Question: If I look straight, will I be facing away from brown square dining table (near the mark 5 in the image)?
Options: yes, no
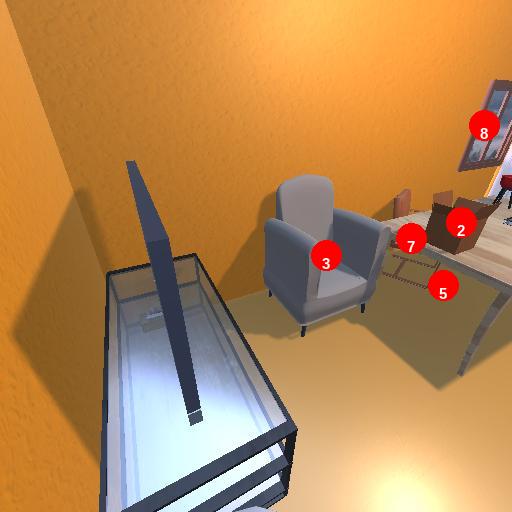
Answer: yes